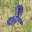
Label: 2